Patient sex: M
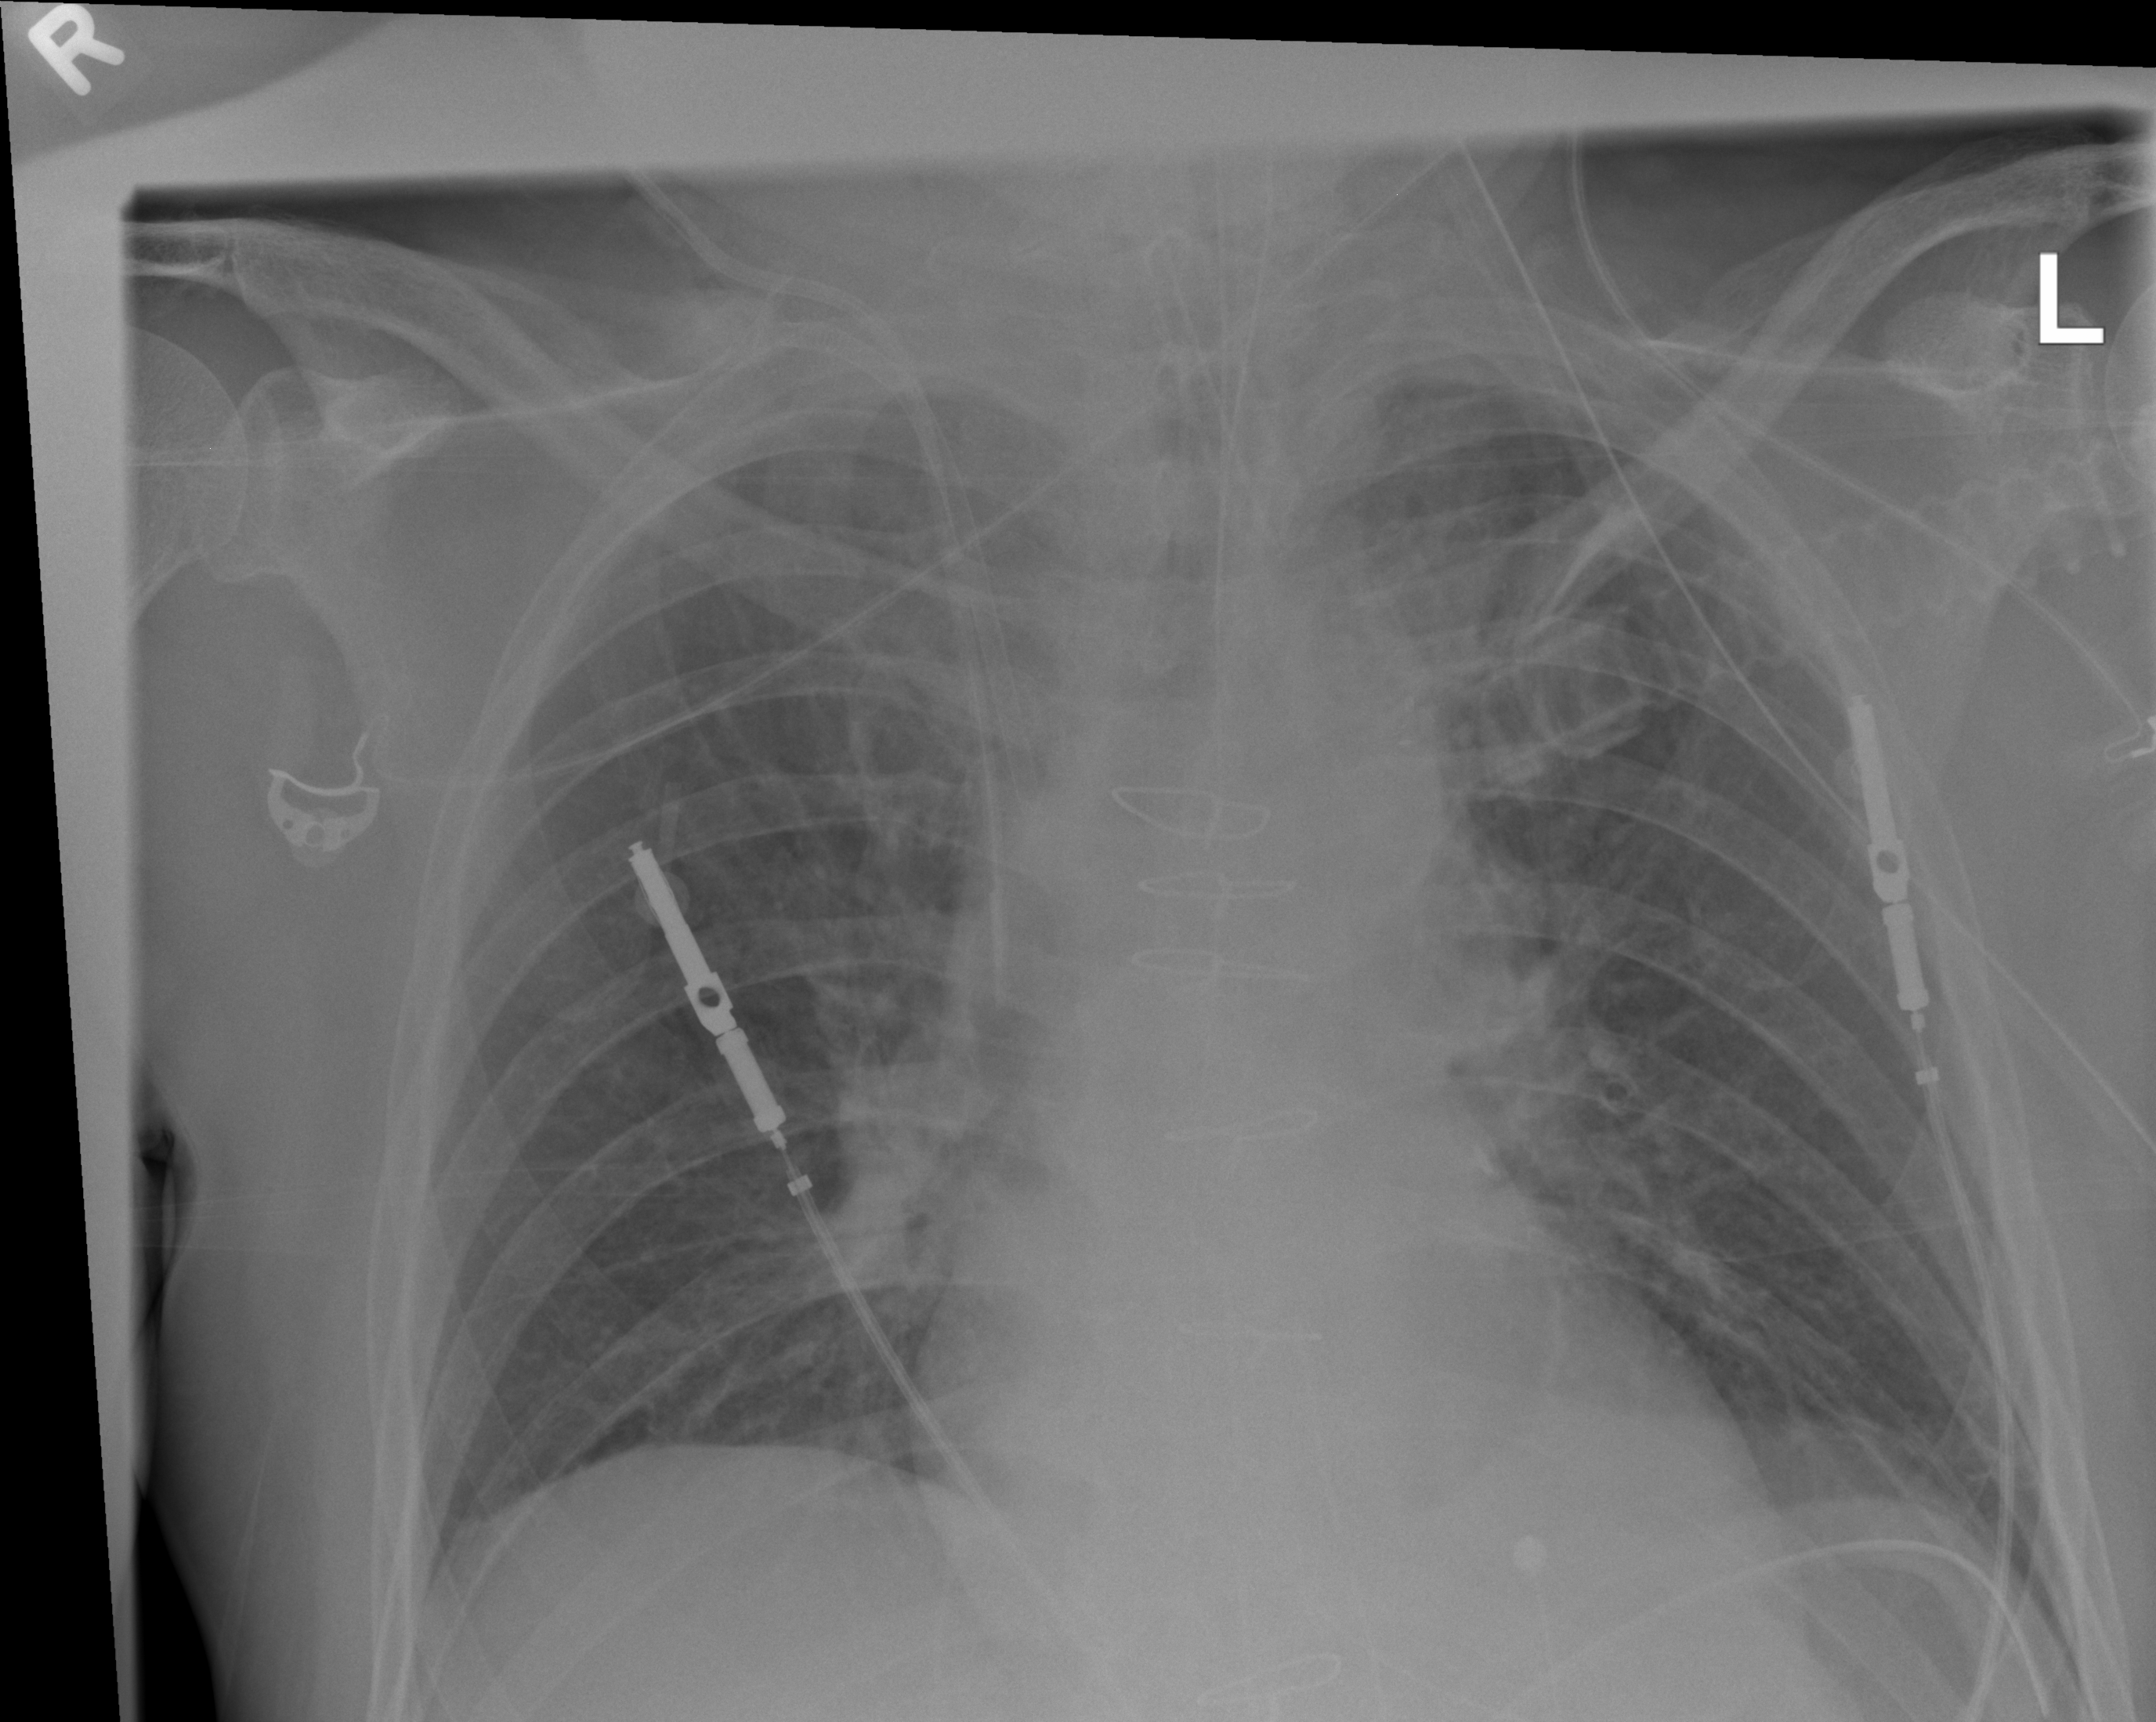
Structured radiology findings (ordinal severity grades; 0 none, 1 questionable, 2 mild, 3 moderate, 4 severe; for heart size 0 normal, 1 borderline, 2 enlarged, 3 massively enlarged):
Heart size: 1
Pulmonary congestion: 1
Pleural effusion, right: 0
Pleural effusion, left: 0
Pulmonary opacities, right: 0
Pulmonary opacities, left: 0
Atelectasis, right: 0
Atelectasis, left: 0